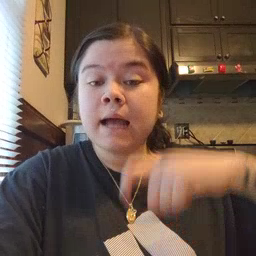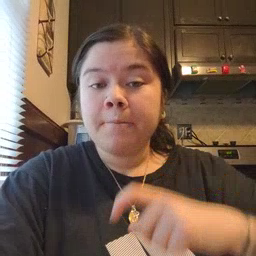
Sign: time